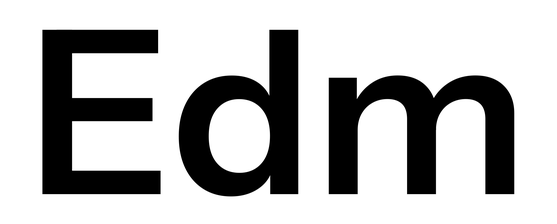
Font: InstrumentSans_SemiBold